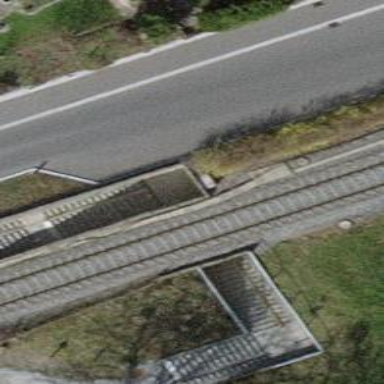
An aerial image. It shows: Set of steps on the road.